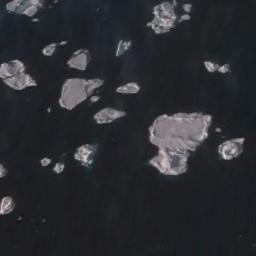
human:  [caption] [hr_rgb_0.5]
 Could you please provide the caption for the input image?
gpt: Several pieces of sea ice of different sizes float in the deep blue sea .

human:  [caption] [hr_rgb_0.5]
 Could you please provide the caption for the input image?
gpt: Sea ice is surrounded by water .

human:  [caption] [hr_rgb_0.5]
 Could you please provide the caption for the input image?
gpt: Some sparse ice cubes float on the blue sea .

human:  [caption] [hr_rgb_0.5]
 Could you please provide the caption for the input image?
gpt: There are many ice on the deep blue sea .

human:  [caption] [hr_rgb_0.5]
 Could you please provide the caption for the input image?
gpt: There are some pieces of sea ice .